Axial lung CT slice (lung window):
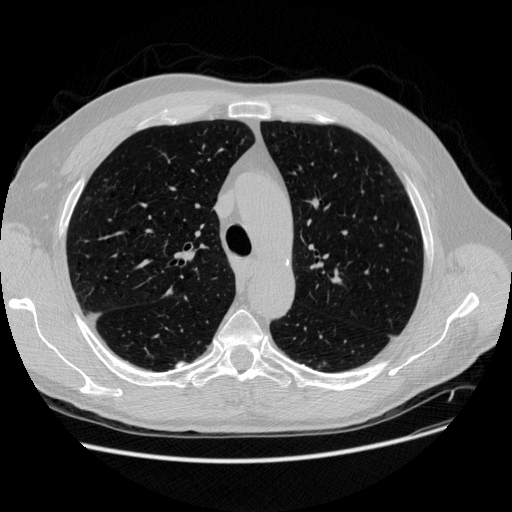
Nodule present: no